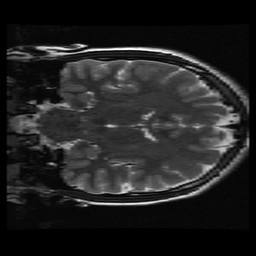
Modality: T2w
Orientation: coronal
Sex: female
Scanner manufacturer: ge
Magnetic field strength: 3 T
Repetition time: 5 s
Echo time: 0.1015 s